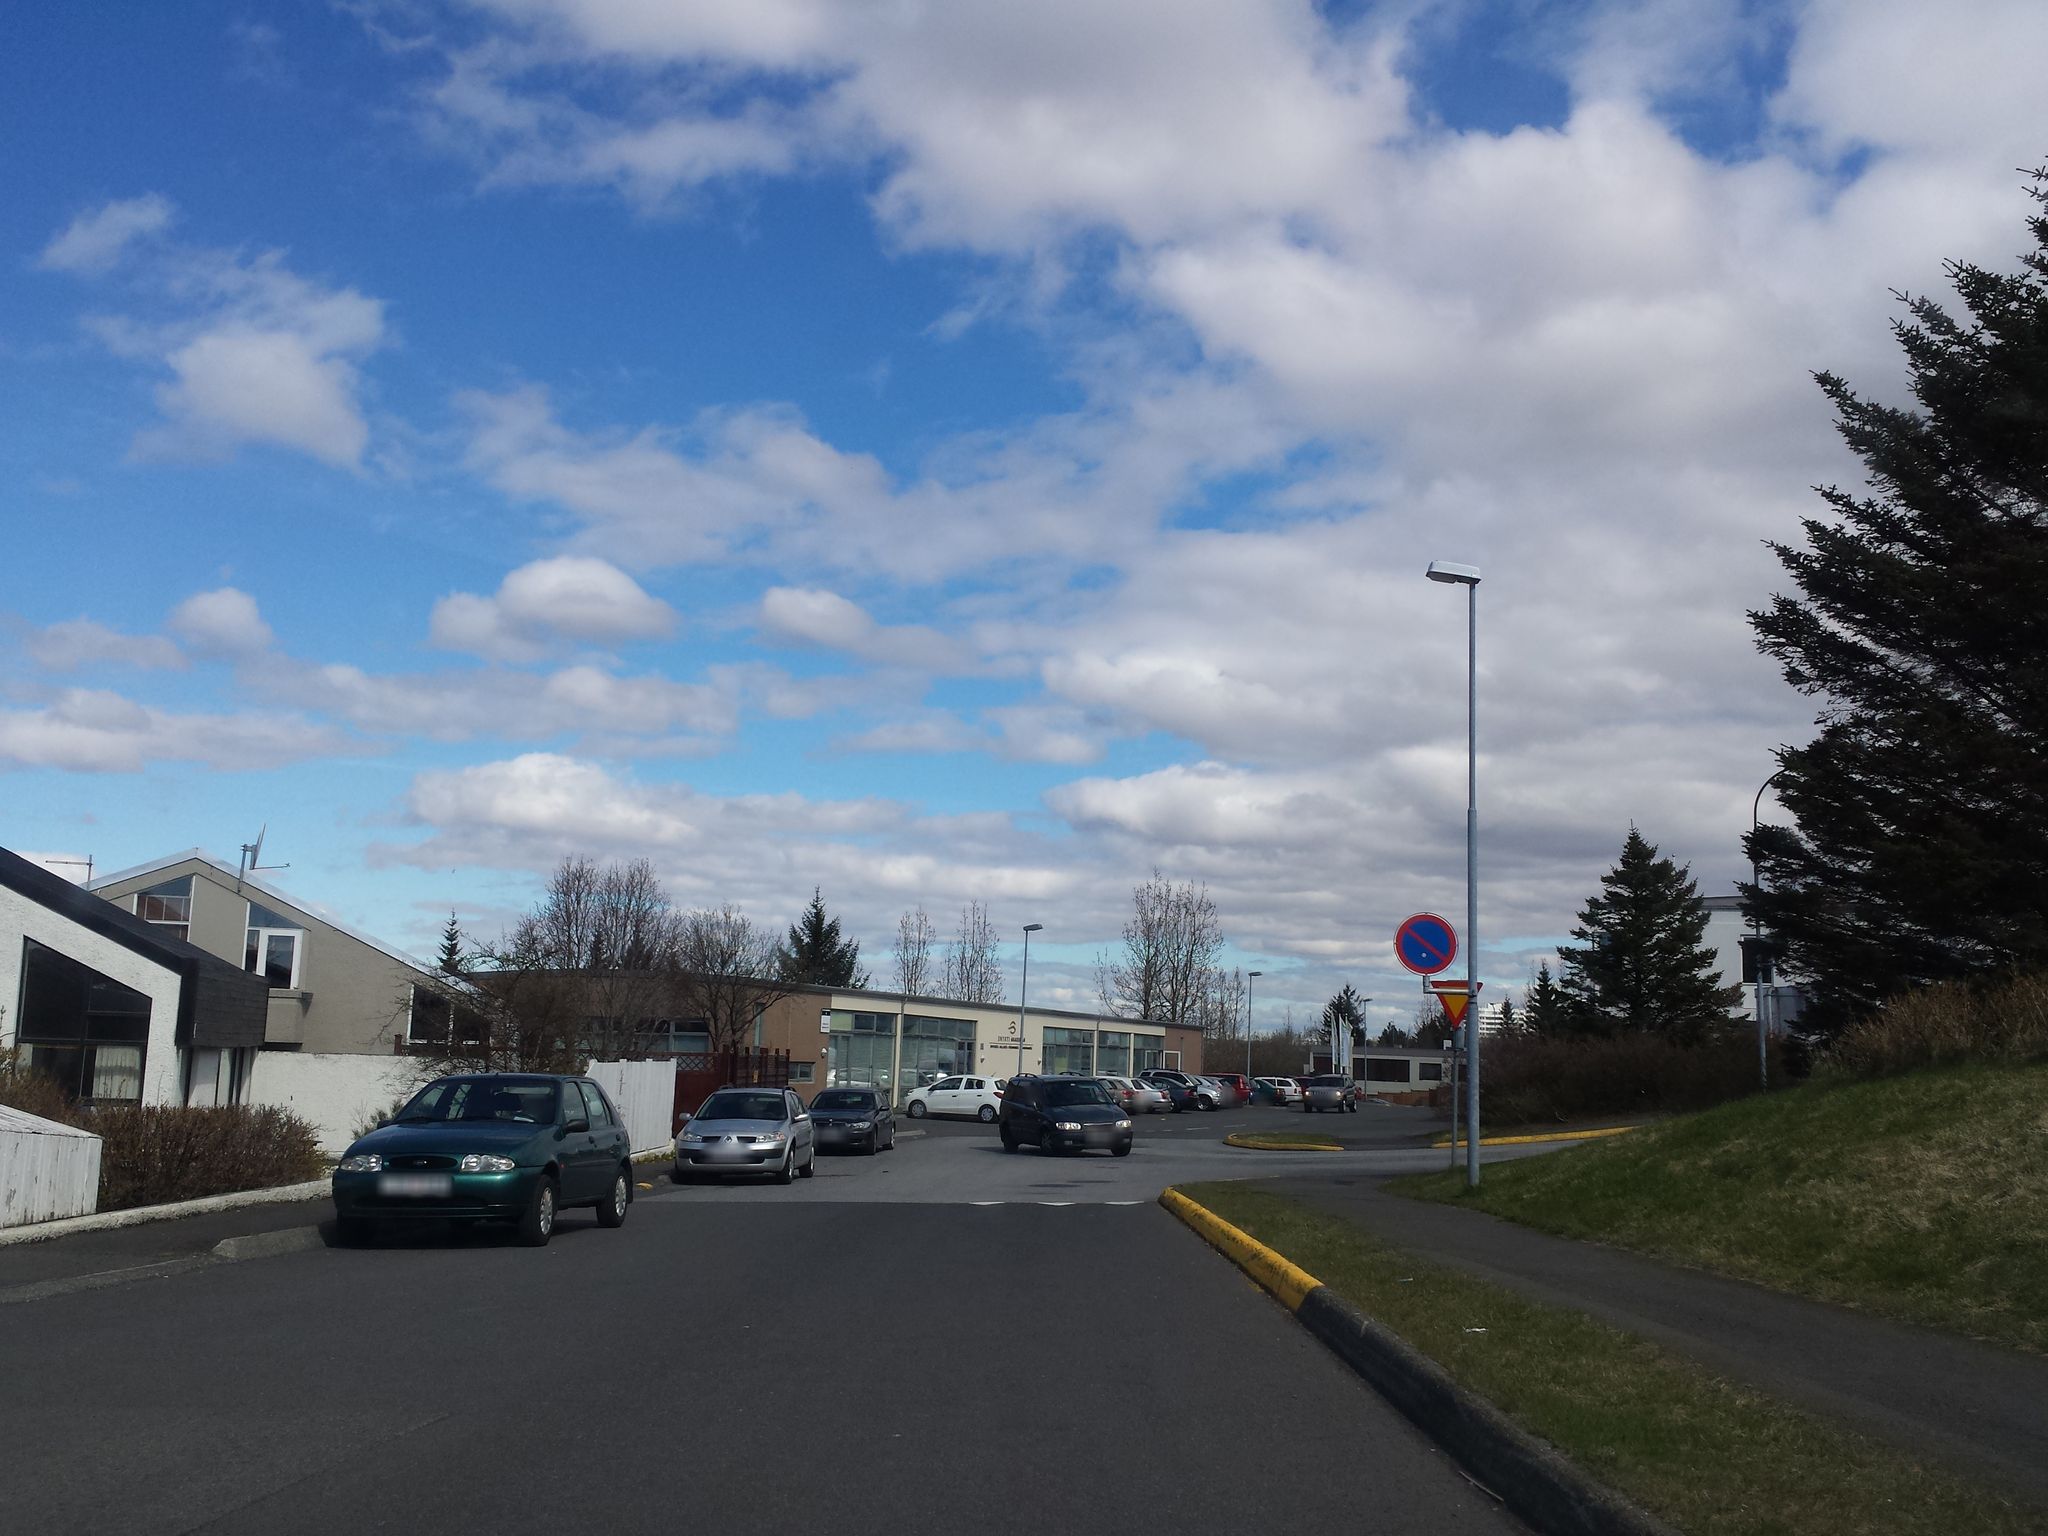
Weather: cloudy
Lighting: day
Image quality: good
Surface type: driving surface
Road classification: steps, residential
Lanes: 2
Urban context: urban centre
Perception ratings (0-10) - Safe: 4.27, Lively: 5.08, Beautiful: 6.58, Boring: 4.42, Depressing: 5.7, Wealthy: 3.82